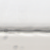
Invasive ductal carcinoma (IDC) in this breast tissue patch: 0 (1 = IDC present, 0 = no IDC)